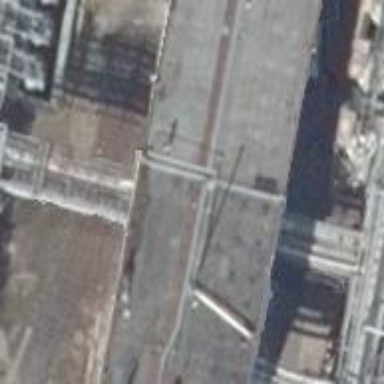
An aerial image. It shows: Industrial building.